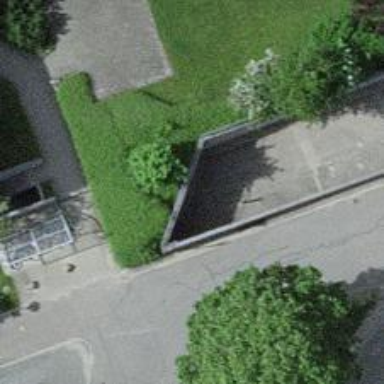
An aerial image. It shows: Parking entrance.